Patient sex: M
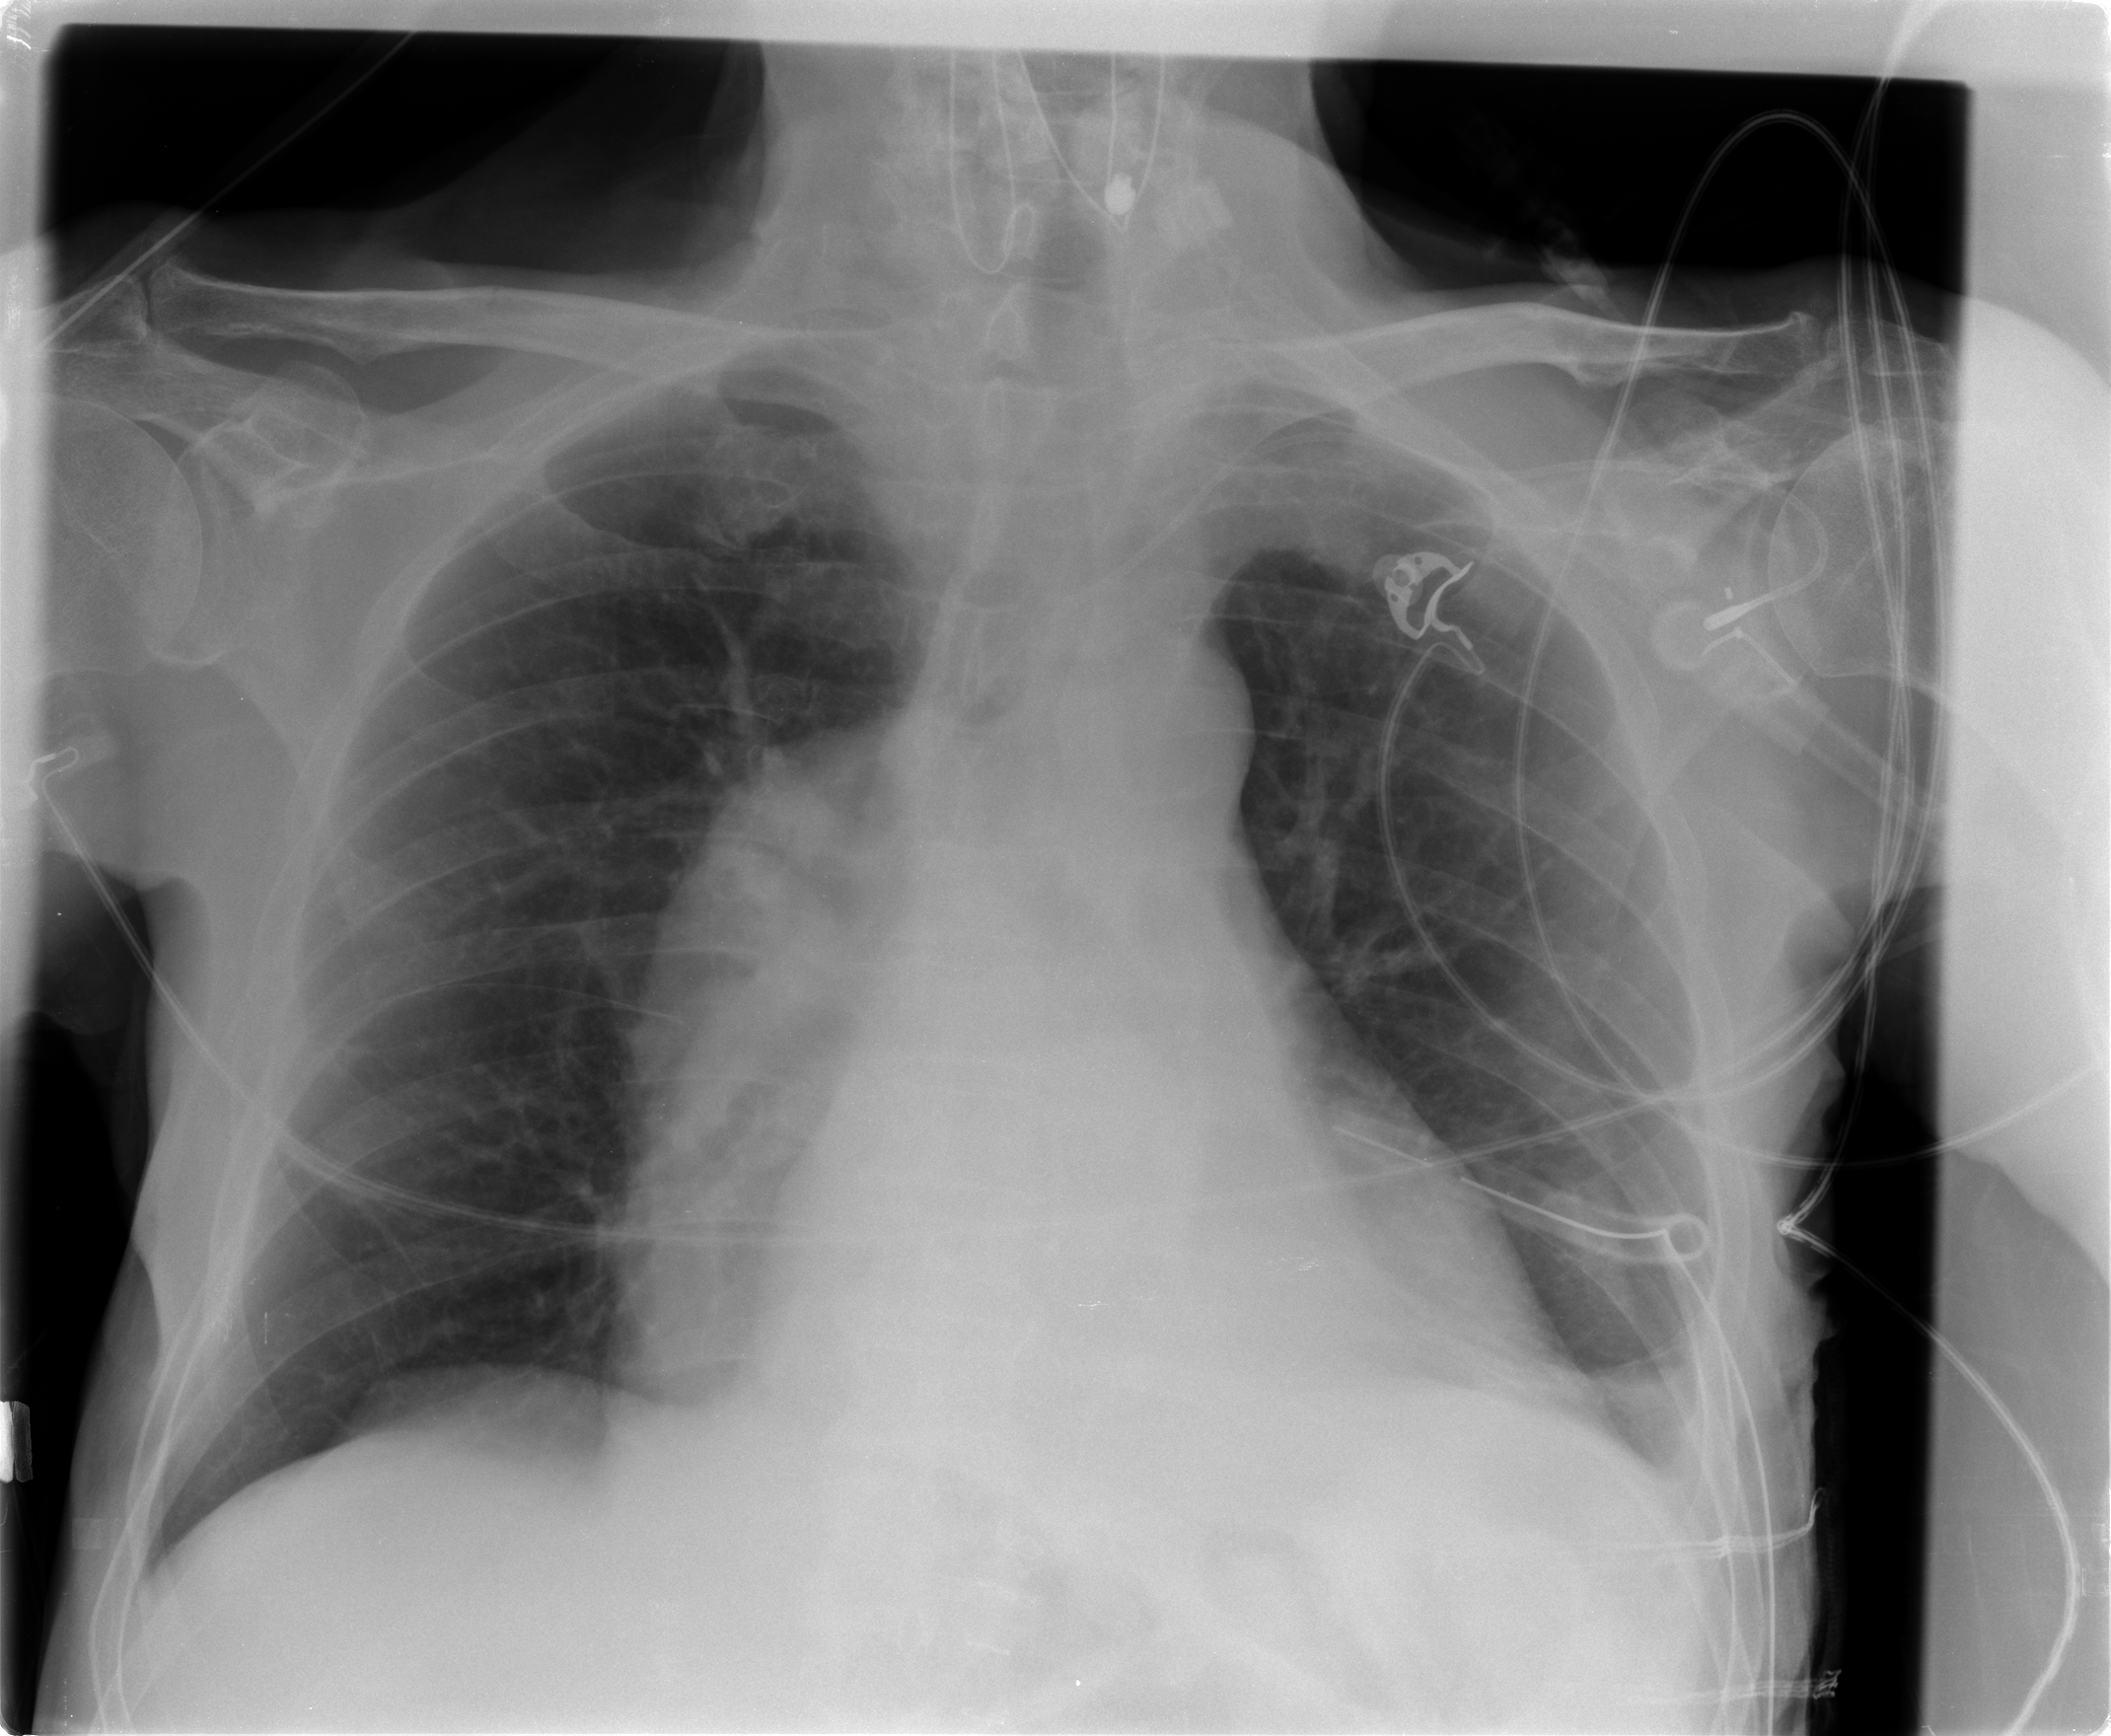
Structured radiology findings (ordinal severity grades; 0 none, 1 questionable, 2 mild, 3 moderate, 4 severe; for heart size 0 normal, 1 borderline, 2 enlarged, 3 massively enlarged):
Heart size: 1
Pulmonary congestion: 0
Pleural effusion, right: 0
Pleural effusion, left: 0
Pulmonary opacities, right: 0
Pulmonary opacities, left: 0
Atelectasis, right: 2
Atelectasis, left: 1